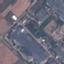
Label: Industrial